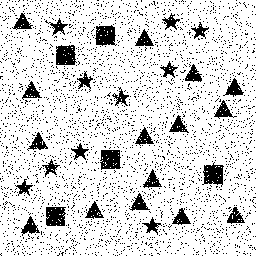
Squares: 5
Triangles: 15
Stars: 10
Total shapes: 30